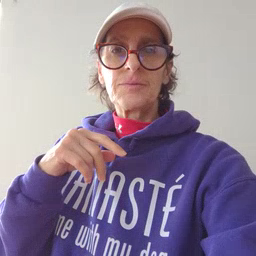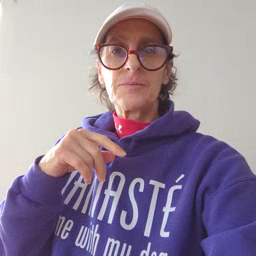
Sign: hear